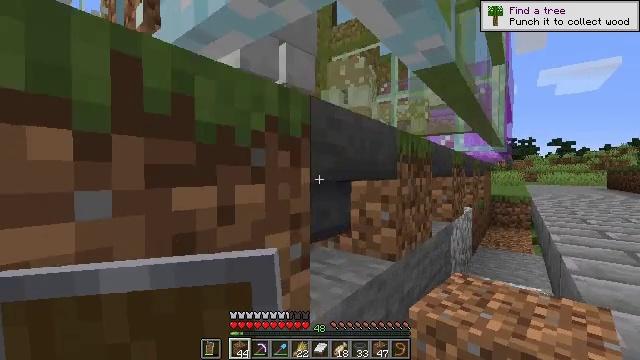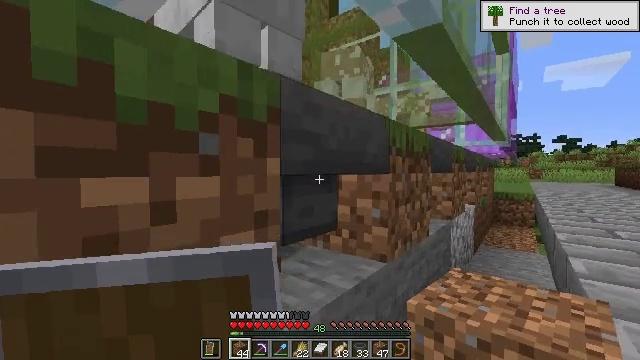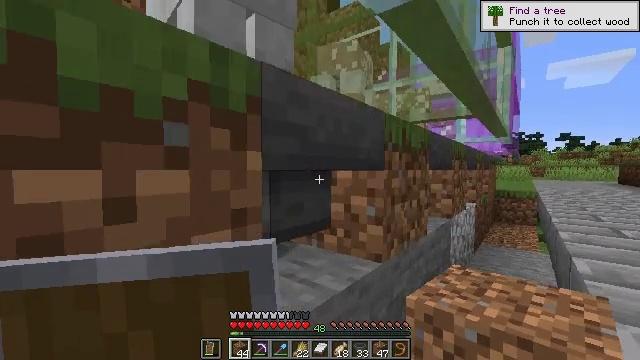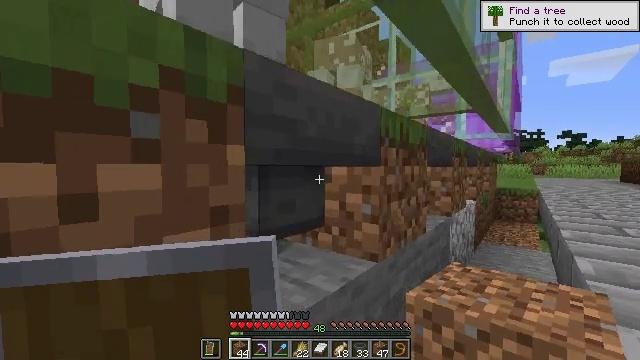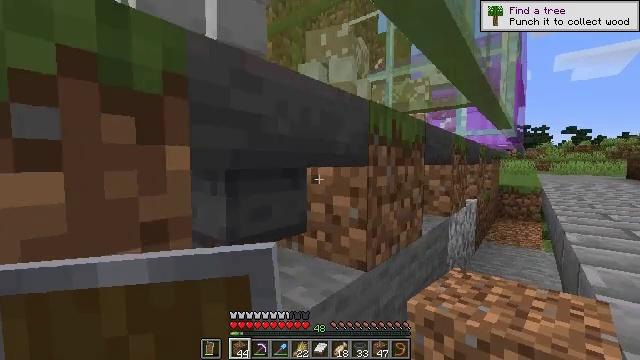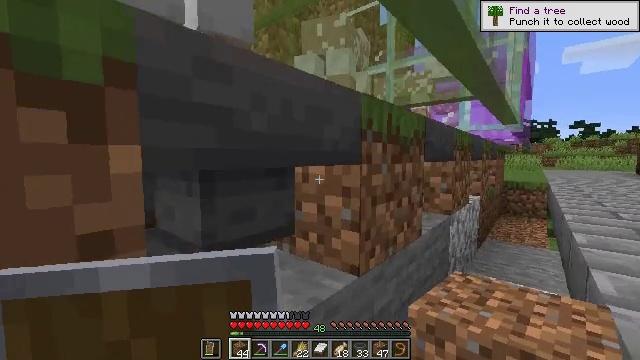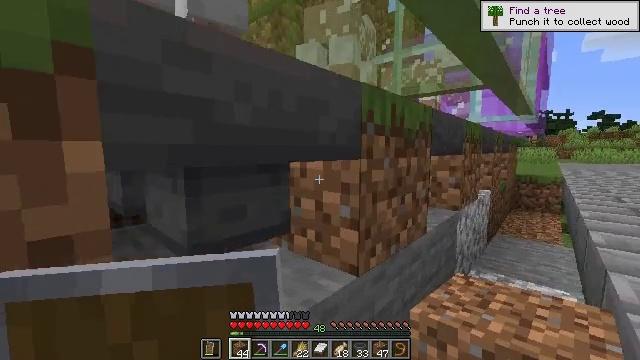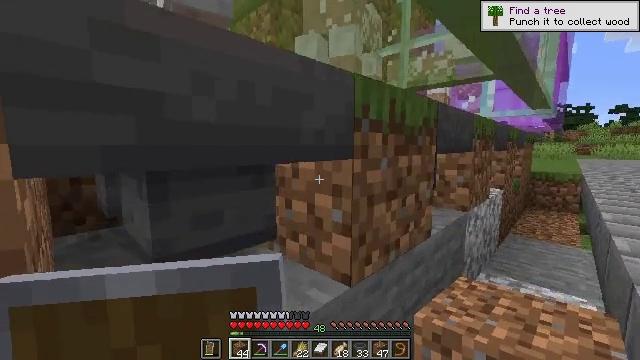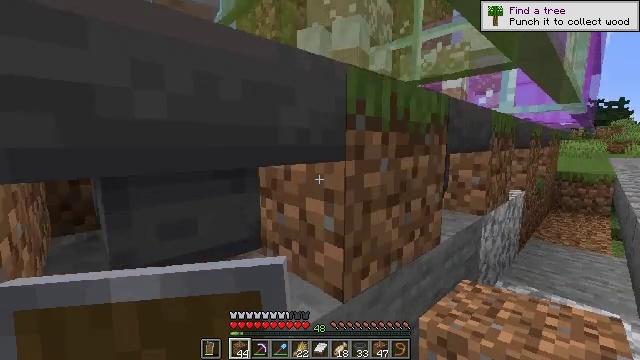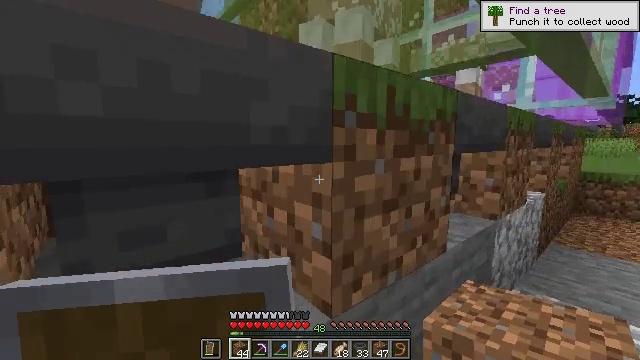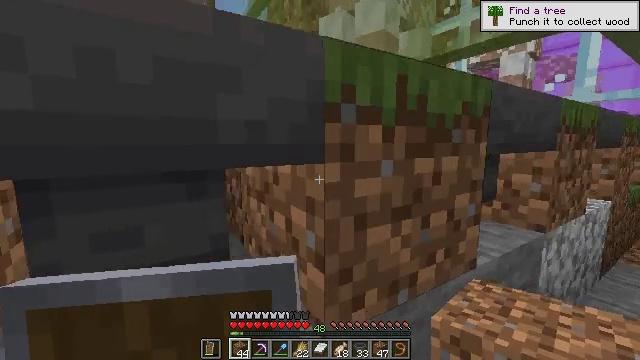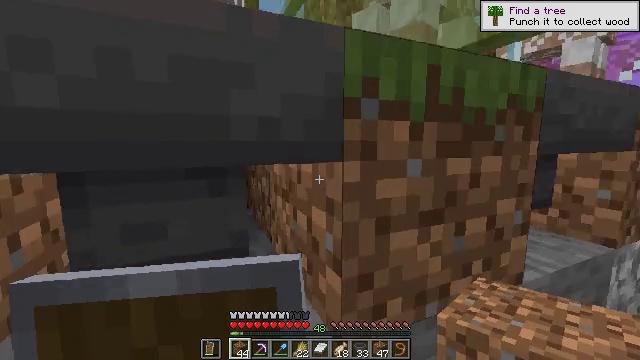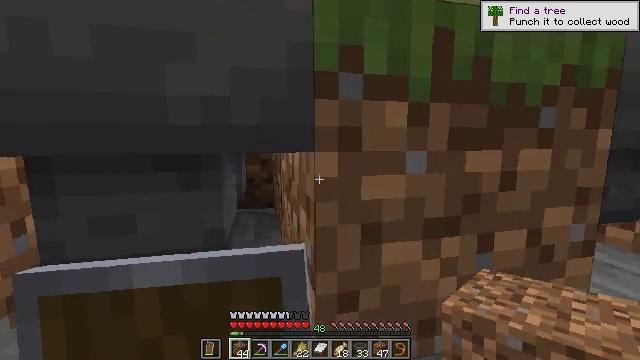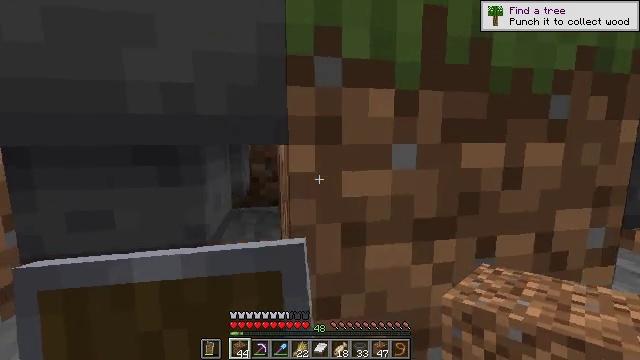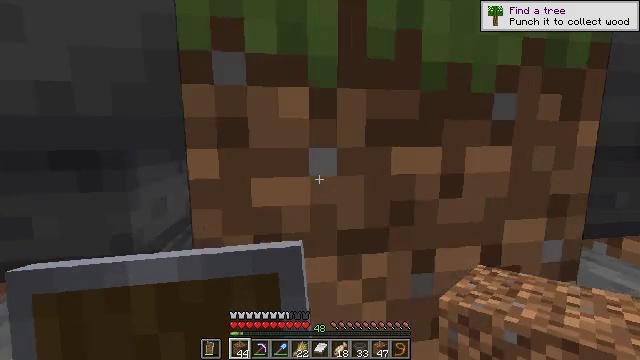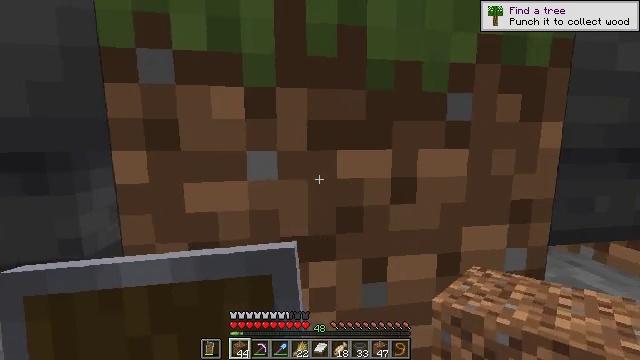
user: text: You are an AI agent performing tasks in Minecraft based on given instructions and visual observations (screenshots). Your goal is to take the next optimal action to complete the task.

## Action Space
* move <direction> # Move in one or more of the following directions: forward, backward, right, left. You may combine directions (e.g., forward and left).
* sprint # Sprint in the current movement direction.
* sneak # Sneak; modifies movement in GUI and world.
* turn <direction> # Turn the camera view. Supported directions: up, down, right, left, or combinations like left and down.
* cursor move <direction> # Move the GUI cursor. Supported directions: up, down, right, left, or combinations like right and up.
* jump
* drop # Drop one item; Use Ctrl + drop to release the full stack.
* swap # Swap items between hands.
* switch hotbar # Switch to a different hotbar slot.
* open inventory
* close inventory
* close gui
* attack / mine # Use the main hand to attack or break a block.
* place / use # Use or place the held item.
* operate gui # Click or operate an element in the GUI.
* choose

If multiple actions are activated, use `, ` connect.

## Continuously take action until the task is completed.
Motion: motion action
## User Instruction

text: Break the grass block.
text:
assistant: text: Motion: move right
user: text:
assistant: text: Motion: move right
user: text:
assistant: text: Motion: move right
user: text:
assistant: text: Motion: move right
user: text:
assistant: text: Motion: move right, turn down
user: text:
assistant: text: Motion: move right, turn left and down
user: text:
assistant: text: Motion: move right, turn left
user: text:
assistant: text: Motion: move right, turn left
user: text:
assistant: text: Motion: move right, turn left
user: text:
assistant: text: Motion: move right, turn left
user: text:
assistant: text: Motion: move forward and move right, turn left
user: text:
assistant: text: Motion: move forward and move right, turn left
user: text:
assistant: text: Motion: move right, turn left
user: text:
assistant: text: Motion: turn left
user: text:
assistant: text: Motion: no_op
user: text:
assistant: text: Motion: no_op
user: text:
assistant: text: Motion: no_op
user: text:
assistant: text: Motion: no_op
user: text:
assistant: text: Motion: no_op
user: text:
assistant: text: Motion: no_op
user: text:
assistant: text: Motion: no_op
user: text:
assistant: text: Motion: no_op
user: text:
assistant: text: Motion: no_op
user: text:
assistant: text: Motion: no_op
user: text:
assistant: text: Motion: no_op
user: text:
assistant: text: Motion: no_op
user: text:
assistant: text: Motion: no_op
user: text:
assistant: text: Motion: no_op
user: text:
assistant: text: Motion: turn left and down
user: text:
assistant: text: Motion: turn left and down